Question: What date is highlighted?
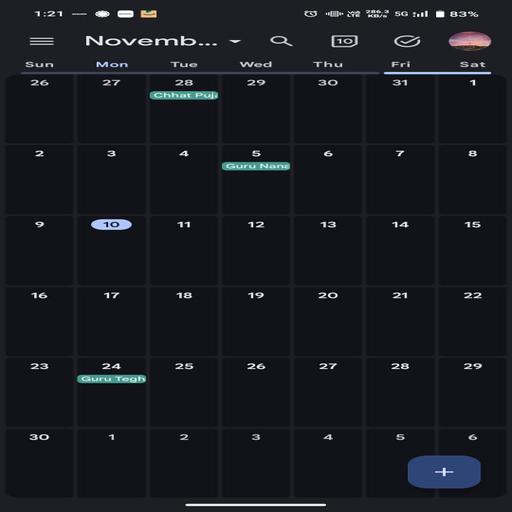
Answer: The 10th